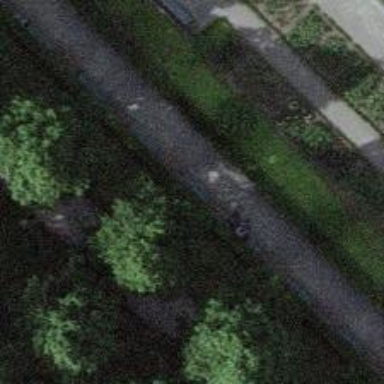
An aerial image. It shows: Bench.